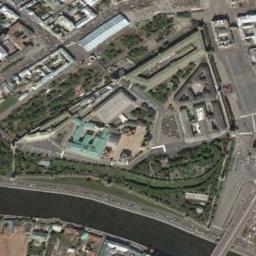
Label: palace